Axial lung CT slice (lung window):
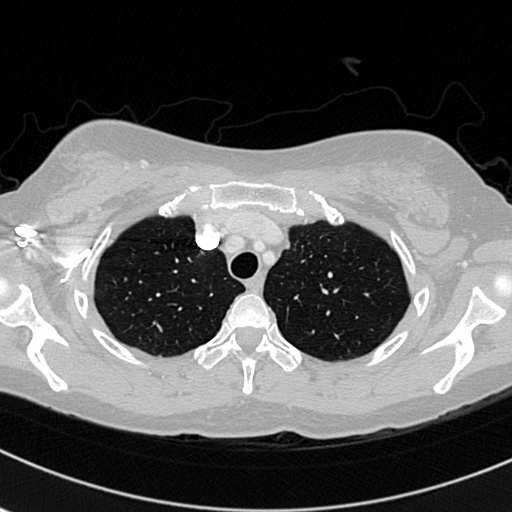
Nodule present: no